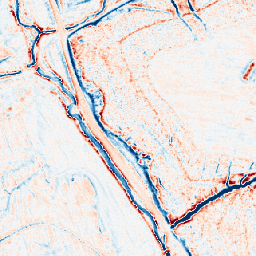
Category: edge_preserving
Decomposition family: anisotropic_diffusion
Decomposition parameters: iterations: 50
kappa: 30
gamma: 0.05
Upsampling method: area
Upsampling parameters: scale: 4
Upsampling scale: 4